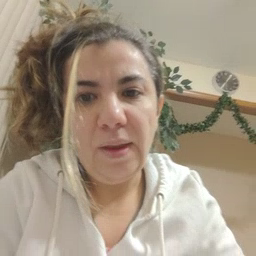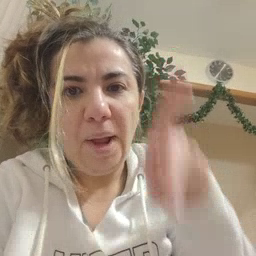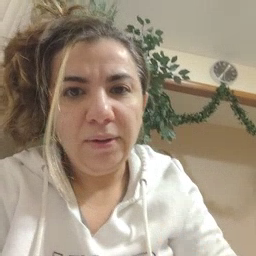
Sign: person